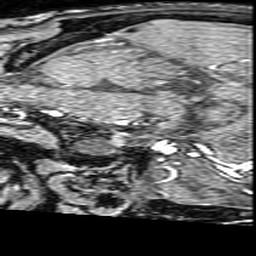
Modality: angio
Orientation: sagittal
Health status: ill
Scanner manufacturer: philips
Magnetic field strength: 3 T
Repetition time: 0.01835 s
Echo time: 0.003417 s